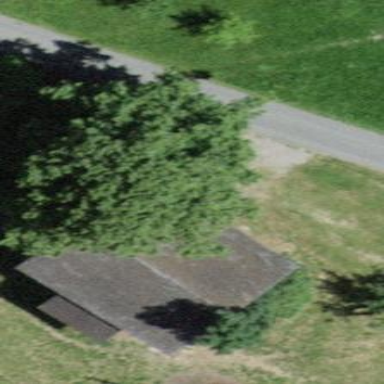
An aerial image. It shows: Rural barn.